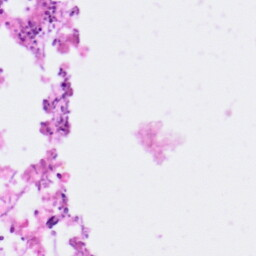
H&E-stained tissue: Pancreatic